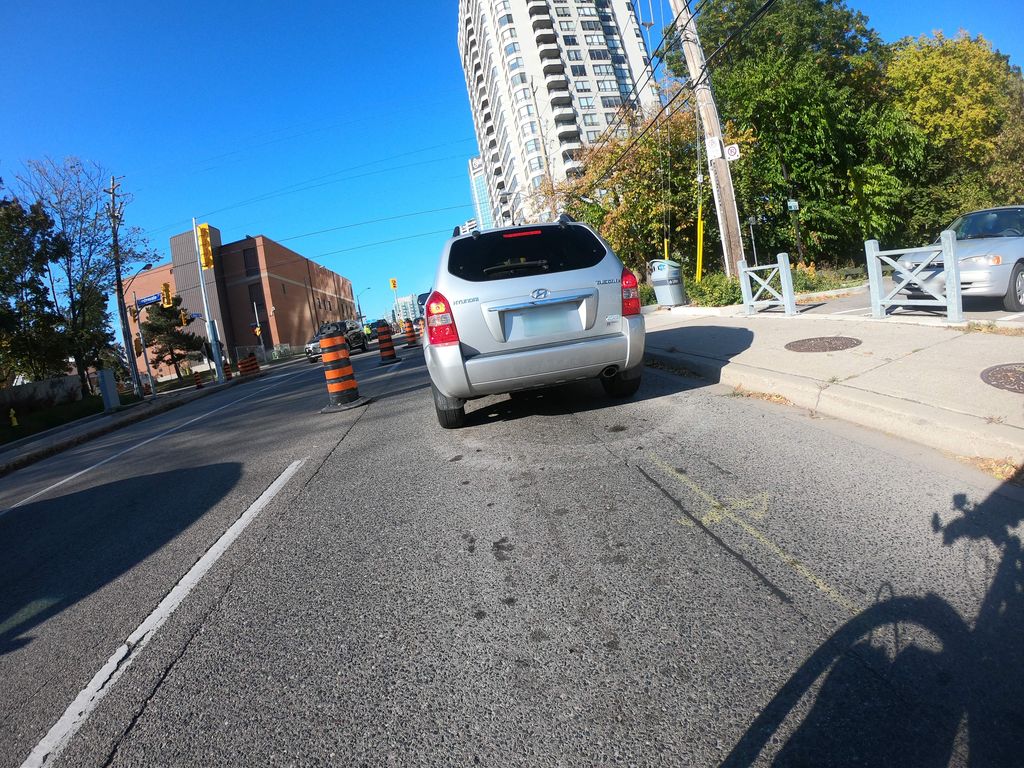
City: toronto